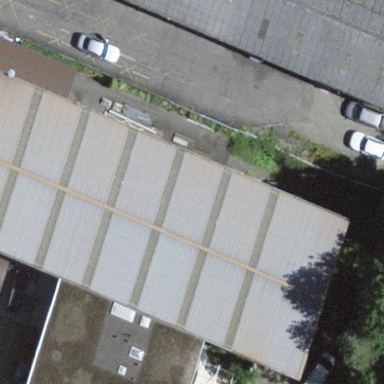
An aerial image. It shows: Industrial building.